Field crop: tomato
Growth stage: 1
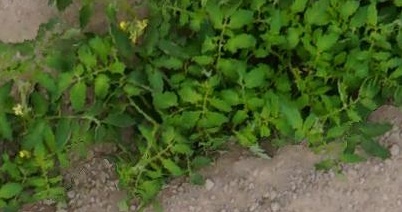
Species: tomato